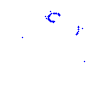
Particle: proton